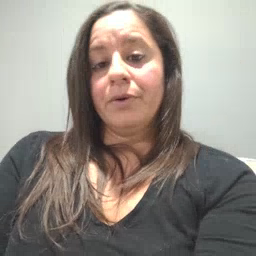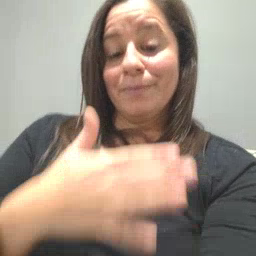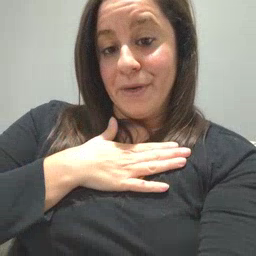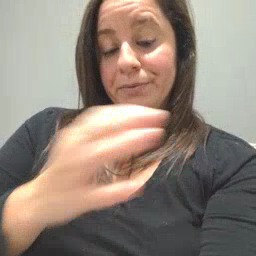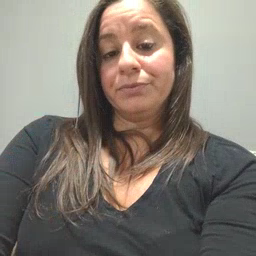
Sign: minemy